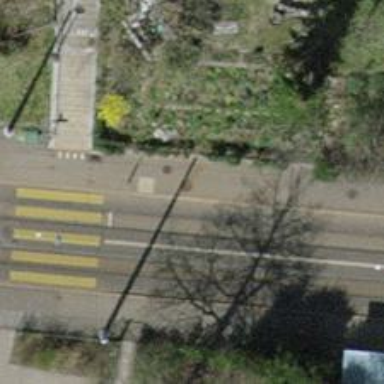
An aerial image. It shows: Tram stop for public transport.